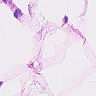
Metastatic tissue present: no